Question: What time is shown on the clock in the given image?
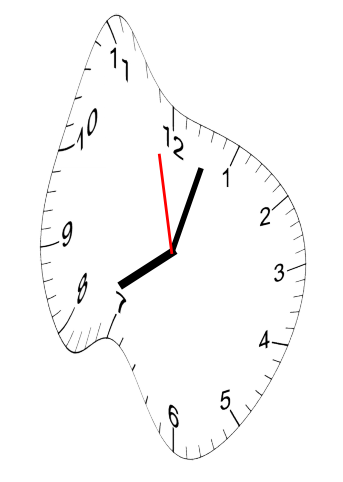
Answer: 08:02:58